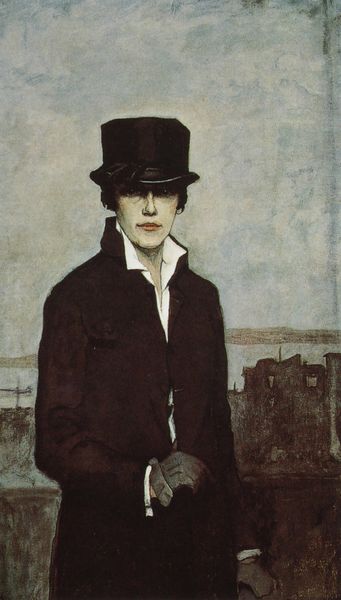
Titel: Selbstportrait
Künstler: Romaine Brooks
Standort: Washington, D.C.
Institution: The National Gallery of Art
Schlagwörter: blau, dunkel, himmel, mann, meer, schatten, wasser, wolken, fluss, kirchner, landschaft, see, stadt, ufer, braun, fenster, frau, geste, grau, handschuh, handschuhe, hell, hintergrund, hut, mund, nase, schwarz, weiss, gebäude, haus, wolke, expressionismus, zylinder, anzug, hemd, jacke, architektur, blass, bluse, gesicht, kragen, portrait, porträt, häuser, insel, mantel, zilinder, lippen, reiterin, dorf, mauer, hafen, krieg, zerstörung, junge, revers, geschminkt, ruine, kran, dreiviertel, selbstbildnis, ruinen, jüngling, junger mann, männlich, dandy